Interaction volume radius: 5 \u00c5
Interaction volume height: 20 \u00c5
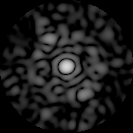
Disorder parameter: 0.8243